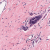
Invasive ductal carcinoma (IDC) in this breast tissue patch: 0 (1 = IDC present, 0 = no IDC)